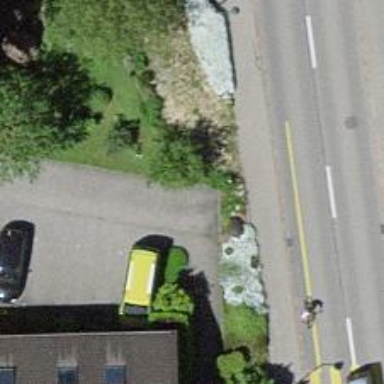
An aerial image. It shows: Smoothly paved residential road.